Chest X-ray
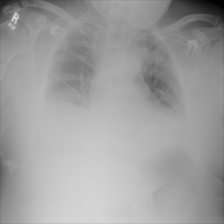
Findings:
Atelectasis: negative
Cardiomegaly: negative
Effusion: negative
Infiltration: negative
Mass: negative
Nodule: negative
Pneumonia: negative
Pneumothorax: negative
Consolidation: positive
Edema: negative
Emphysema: negative
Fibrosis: negative
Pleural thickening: negative
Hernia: negative